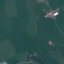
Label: Pasture